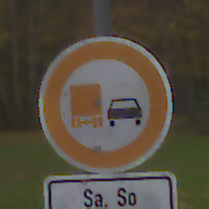
Verkehrszeichen: UeberholverbotKraftfahrzeuge
Zusatzzeichen unten: ZeitangabenMitBeschraenkungAufWochentage9
Umgebung: Outdoor, Nature
Tageszeit: Midday
Wetter: Overcast
Licht: Natural
Jahreszeit: Autumn
Kontrast: LowContrast